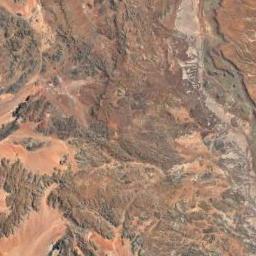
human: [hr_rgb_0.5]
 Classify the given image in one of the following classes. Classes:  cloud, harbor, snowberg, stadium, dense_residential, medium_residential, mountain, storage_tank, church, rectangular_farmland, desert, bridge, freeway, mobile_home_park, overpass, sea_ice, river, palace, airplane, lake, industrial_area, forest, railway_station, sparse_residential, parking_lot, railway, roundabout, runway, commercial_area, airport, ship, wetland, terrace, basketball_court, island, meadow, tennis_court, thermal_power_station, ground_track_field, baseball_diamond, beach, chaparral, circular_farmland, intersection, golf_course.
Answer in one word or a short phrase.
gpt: mountain